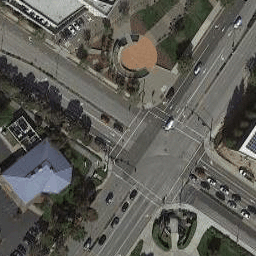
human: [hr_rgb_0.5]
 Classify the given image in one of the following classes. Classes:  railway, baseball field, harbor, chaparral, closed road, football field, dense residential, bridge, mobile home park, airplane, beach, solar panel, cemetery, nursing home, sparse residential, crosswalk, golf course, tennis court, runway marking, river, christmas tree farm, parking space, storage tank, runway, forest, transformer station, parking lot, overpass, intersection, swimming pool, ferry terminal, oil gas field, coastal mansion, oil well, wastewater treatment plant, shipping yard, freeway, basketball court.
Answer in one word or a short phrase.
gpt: intersection